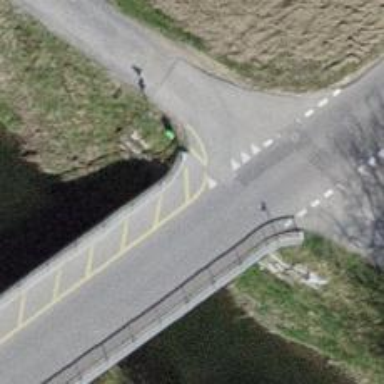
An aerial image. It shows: Unclassified road on bridge.